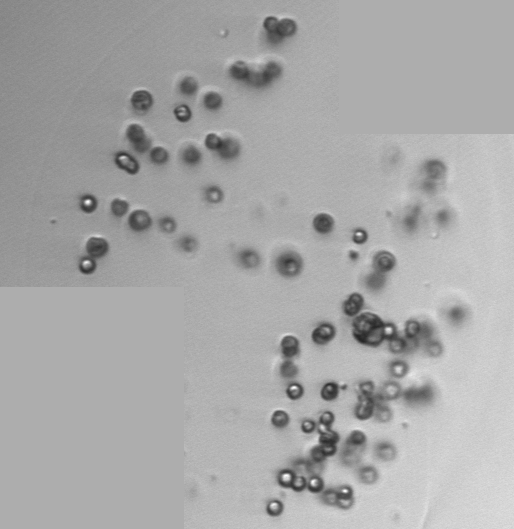
Label: Phaeocystis